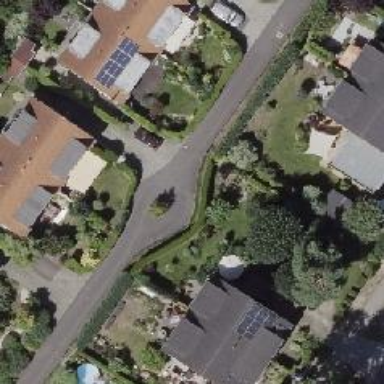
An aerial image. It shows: Traffic calming island.